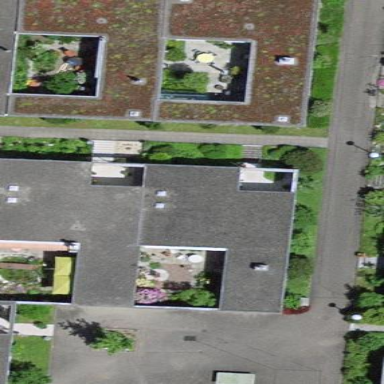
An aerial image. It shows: Building.